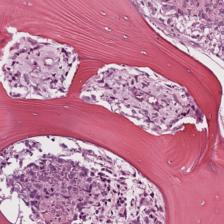
Label: Viable